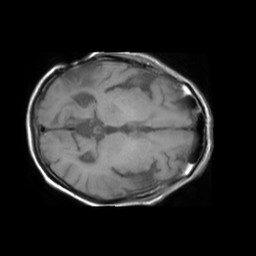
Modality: T1w
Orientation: axial
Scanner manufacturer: philips
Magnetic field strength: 1.5 T
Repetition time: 0.55 s
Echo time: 0.015 s